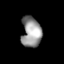
Tissue: lung
Cell type: Smooth muscle cells
Senescence score: 0.62
Nuclear area (px): 582
Mean DAPI intensity: 150.775